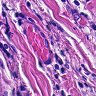
Metastatic tissue present: no